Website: bh-photo
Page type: customer-info-address
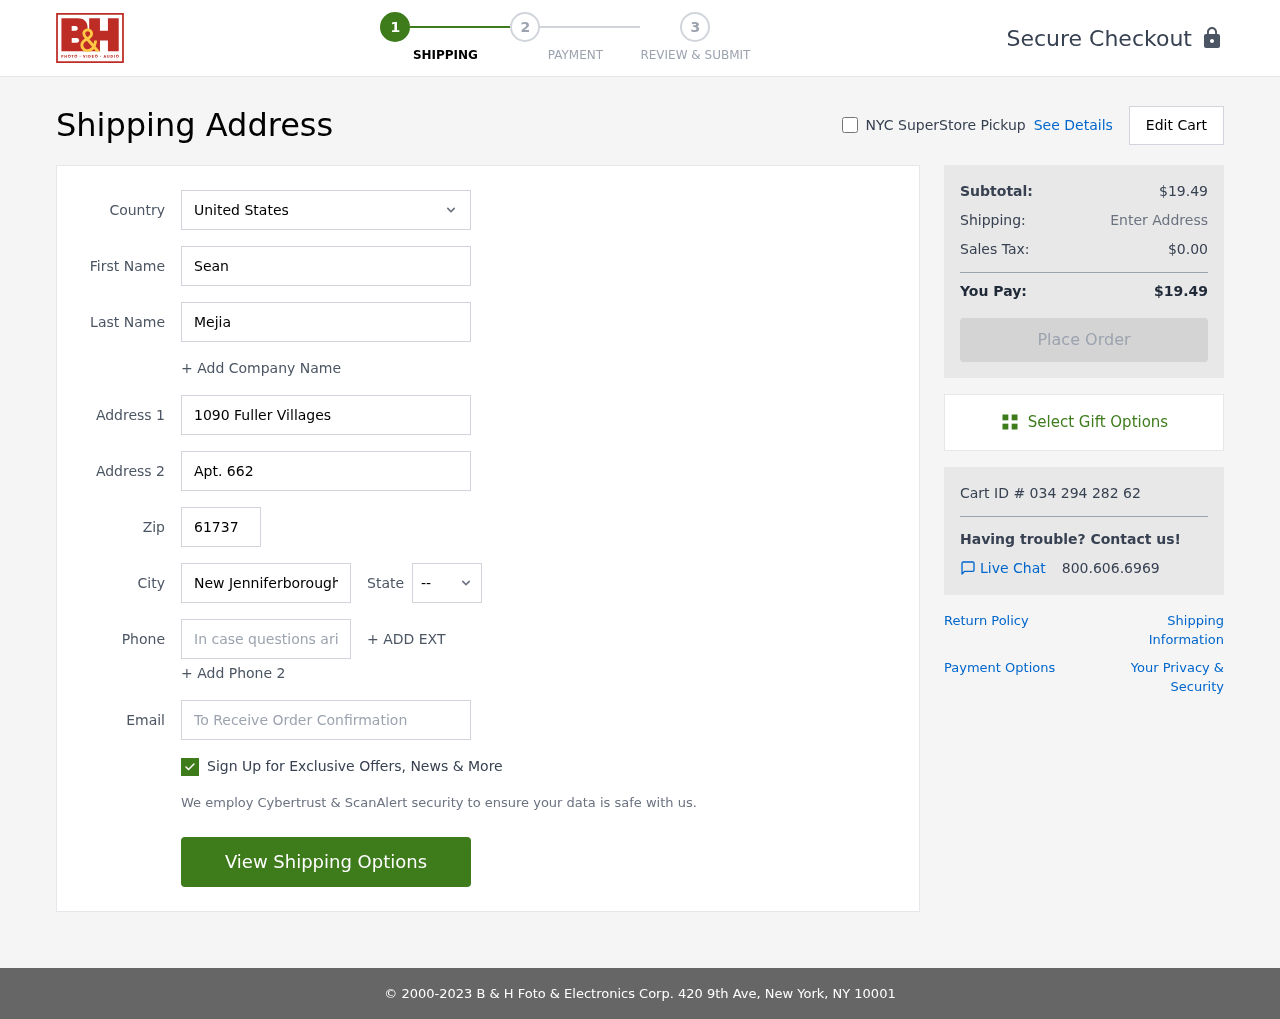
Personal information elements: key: PII_CITY
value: New Jenniferborough
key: PII_COUNTRY
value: United States
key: PII_EMAIL
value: sean.mejia@yahoo.com
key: PII_FIRSTNAME
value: Sean
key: PII_LASTNAME
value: Mejia
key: PII_PHONE
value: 7942909363
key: PII_POSTCODE
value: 61737
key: PII_STATE_ABBR
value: IL
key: PII_STREET
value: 1090 Fuller Villages
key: PII_STREET2
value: Apt. 662
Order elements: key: ORDER_SUBTOTAL
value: $19.49
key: ORDER_TAX
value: $0.00
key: ORDER_TOTAL
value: $19.49
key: ORDER_ID
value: Cart ID # 034 294 282 62